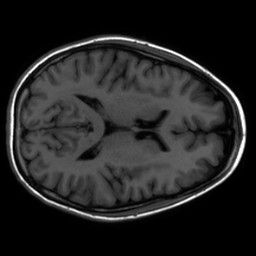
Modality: inplaneT1
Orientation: axial
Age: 19
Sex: female
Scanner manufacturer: ge
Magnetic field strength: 3 T
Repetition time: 2.297 s
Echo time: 0.02273 s